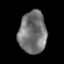
Tissue: prostate
Cell type: Myeloid cells
Senescence score: 0.357
Nuclear area (px): 1141
Mean DAPI intensity: 115.652